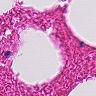
Metastatic tissue present: no